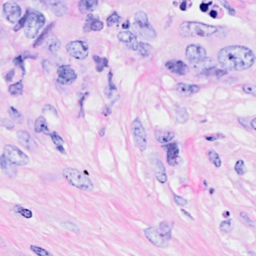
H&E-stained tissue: Breast